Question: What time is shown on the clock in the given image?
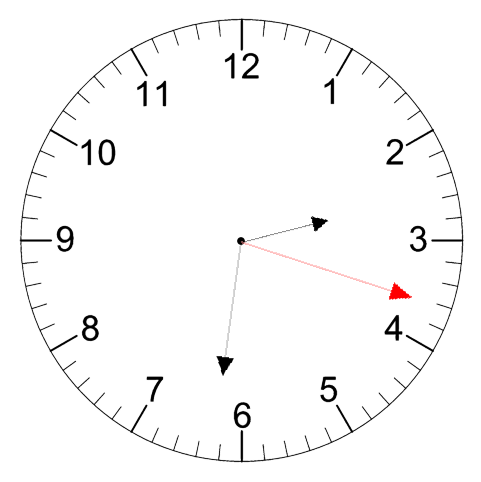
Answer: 02:31:18